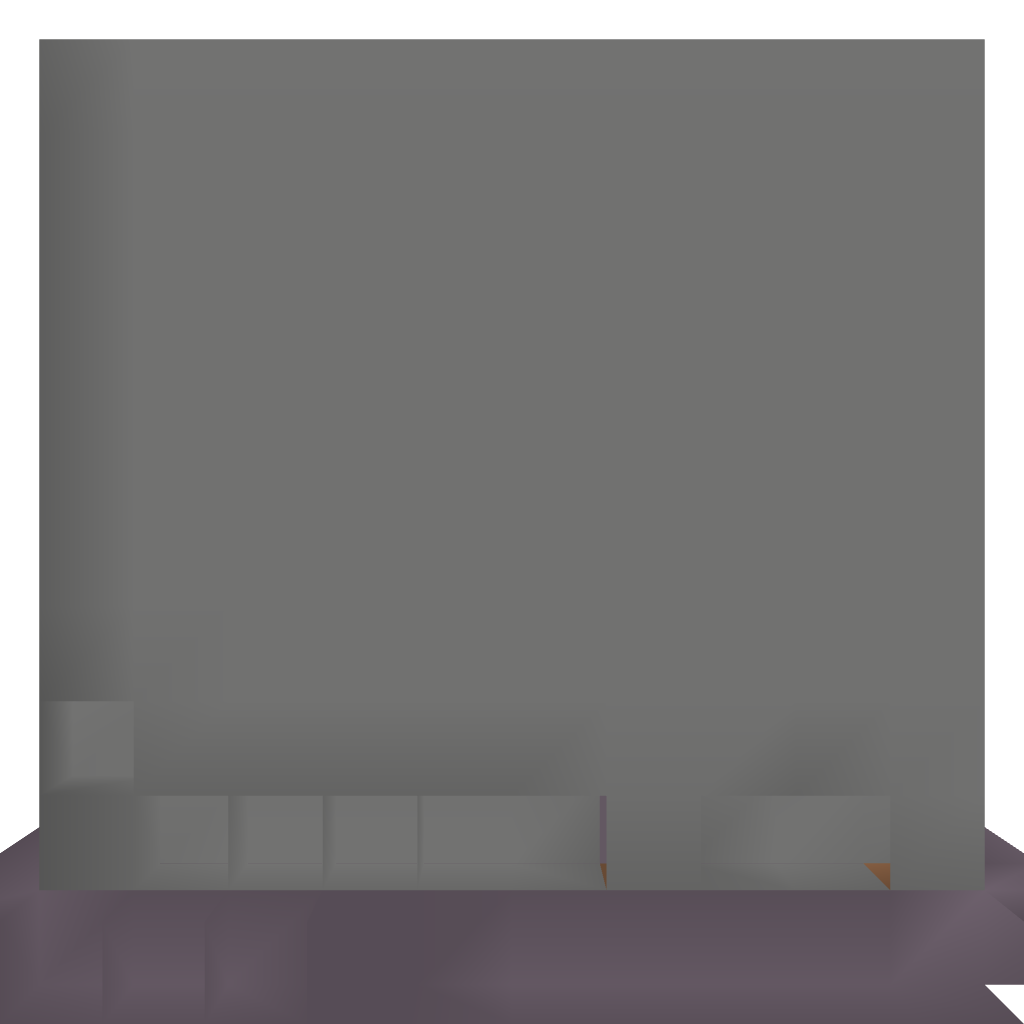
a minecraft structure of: Mooshroom brown house